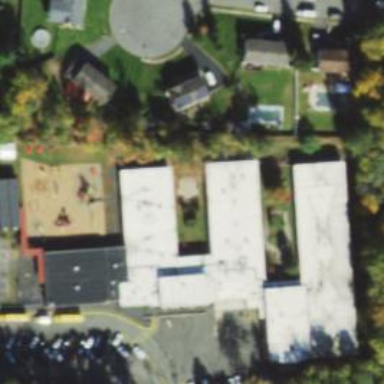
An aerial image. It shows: School.